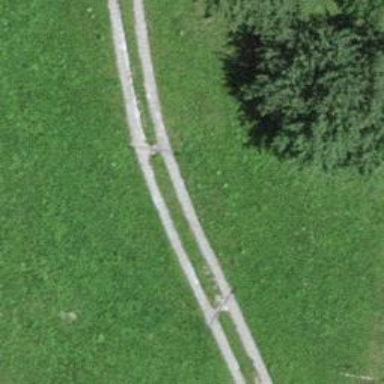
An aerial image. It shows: Track with grade 2 tracktype.